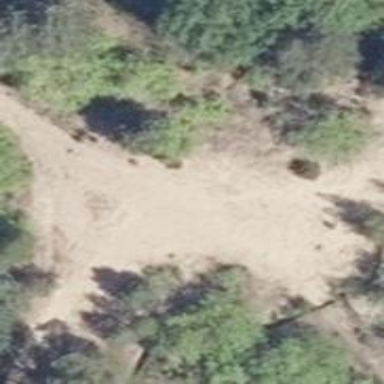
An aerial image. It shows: Sandy path.